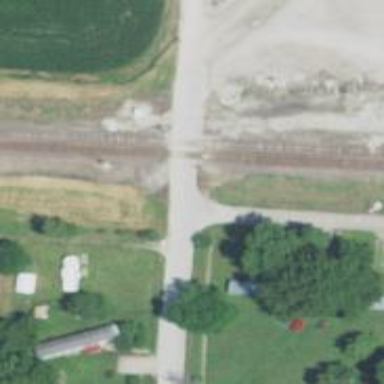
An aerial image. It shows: Level crossing along the railway.